Question: In my case I have a popup "window" with a title and a close button which is controlled with some script. What I want to do is to put gallery of divs with left-float so when the screen resizes they will stacked accordingly (eg. in very small screens they will go just 1 under another) so that's why I think that float is the best option here.
I am not sure how to do it and I would like your help as I want it to be to the center covering a specific percentage of area (so it can be more responsive). I would like you to just tell me what steps I should follow.
I was thinking on making a custom class .gallery set float to left but I don't know how to set everything else in order to work nice.

HTML
'''
<script> document.write('<div class="js">'); </script>
<nav><ul><li id="buttonc"><a href="#">click</a></li></ul></nav>
<div class="vidar-bg">
<div id="vidar">
<span>my divs<a href="#closevid" id="closevid">&#215;</a></span>
</div>
</div>
<script> document.write('</div>'); </script>
'''
CSS
'''
.js .vidar-bg{
position:fixed;
left:0;right:0;
top:0;bottom:0;
z-index:100;
background-color:rgba(50,50,50,0.5);
display:none;}
#vidar{
position:absolute;
top:50%;
left:50%;
z-index:101;
width:80%px;
height:80%px;
left:10%;right:10%;
top:10%;bottom:10%;}
#vidar span{
display: block;
background:#5DC3A7;
padding: 10px;
color: #fff !important;
background: #f00;
z-index:100;}
#closevid{
float: right;
color: #fff;
font-family: serif;
font-size: 18px;}
#closevid:hover{color: #000;}
'''
Live code here: <URL>
thank you all in advance for your help :)
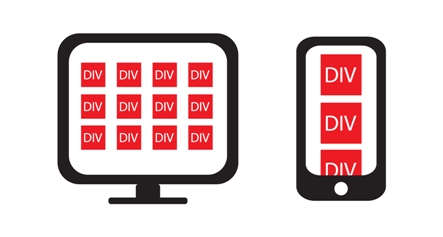
Answer: This CSS should do it:
'''
.gallery-item {
width: 150px;
height: 150px;
background-color: #F00;
color: #FFF;
text-align: center;
font-size: 2em;
line-height: 150px;
margin: 5px;
float: left;
}
'''
Then you just have to add the following HTML to your page:
'''
<div id="gallery">
<div class="gallery-item">DIV</div>
</div>
'''
Actually, most of the CSS properties are there just to create the red square with centered white text in the image you provided. To do what you want you just need the float: left property like you said yourself.